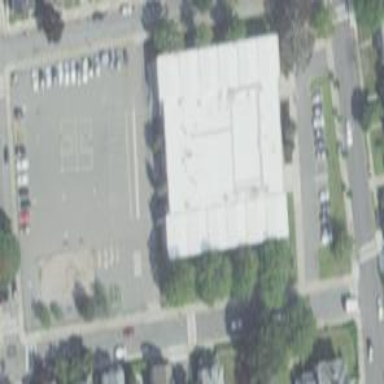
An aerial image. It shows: School building.